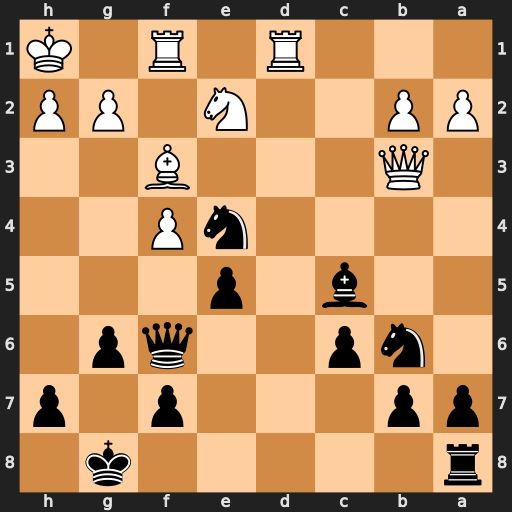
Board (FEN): r5k1/pp3p1p/1np2qp1/2b1p3/4nP2/1Q3B2/PP2N1PP/3R1R1K
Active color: b
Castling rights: -
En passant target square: -
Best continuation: Nf2+ Rxf2 Bxf2